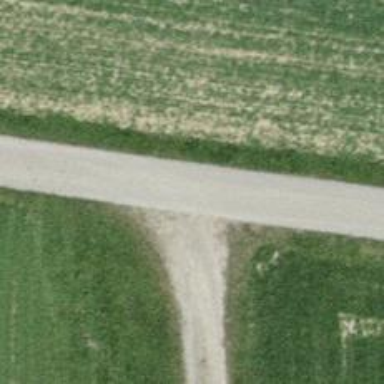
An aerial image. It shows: Unclassified road with asphalt surface.